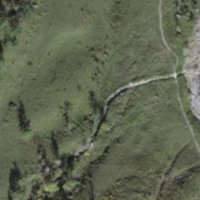
EUNIS habitat code: 23
Species observed at this site:
Neottia ovata
Chamaenerion fleischeri